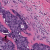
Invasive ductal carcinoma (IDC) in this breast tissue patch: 0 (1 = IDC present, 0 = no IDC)